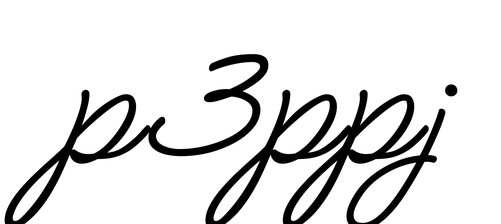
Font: MeowScript-Regular